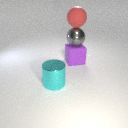
large red rubber sphere above large gray metal sphere